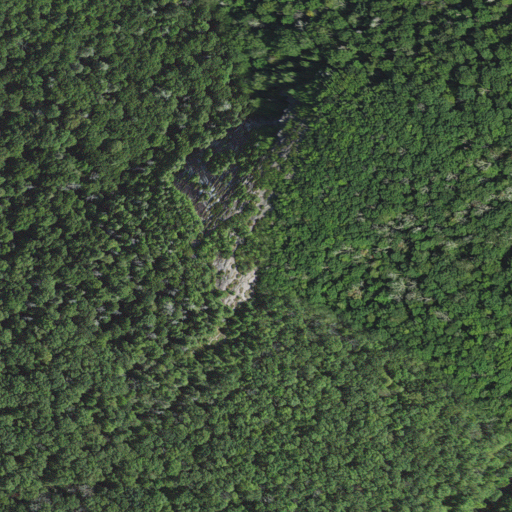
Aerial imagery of mountain in North Carolina named Flat Rock containing mixed forest, deciduous forest, shrub, evergreen forest, and open development